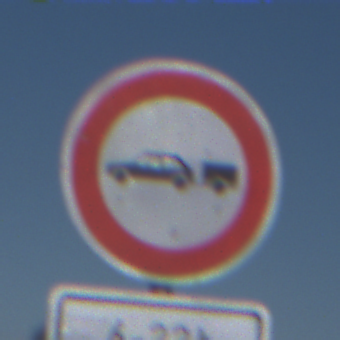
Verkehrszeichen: VerbotPersonenkraftwagenMitAnhaenger
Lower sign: ZeitangabenMitBeschraenkungAufWochentage4
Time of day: MorningAfternoon
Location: Outdoor (Suburban)
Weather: PartlyCloudy
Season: NotSpecified
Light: Natural